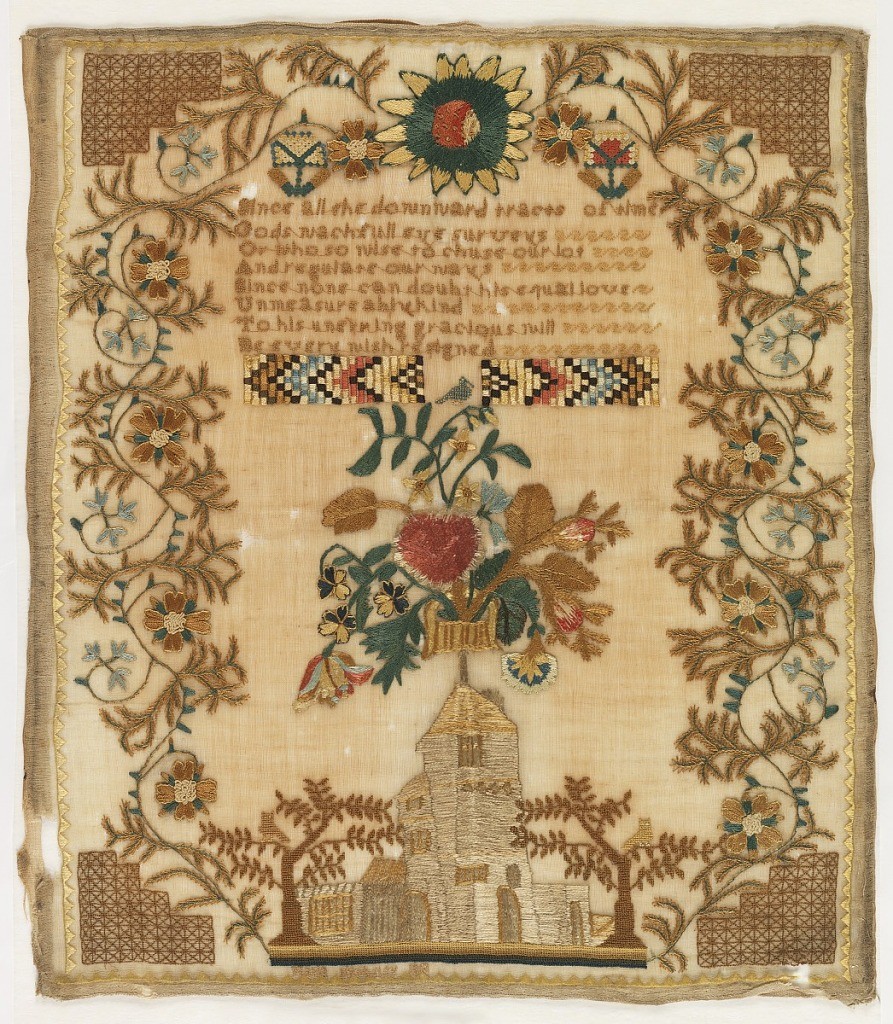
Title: Sampler
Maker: Maria Handsley
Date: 1810
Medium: linen and silk Technique: embroidery (for pattern only)
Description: Geometric stepped fret in each corner with floral vines.  Top has sun with flowers on each side.

Sampler reads: "Since all the downward tracts of time/ Gods watchfull eye surveys/ Or who so wise to chuse our lot/ And regulate our ways/ Since none can doubt his equal love/ Unmeasurably kind/To his unerring gracious will/Be every wish resigned."

Immediately below the verse are two chevron bands. In the center of panel is a bouquet of flowers and at the botton is a tall building with a tree on each side. In tiny letters under the building: MARIA HANDSLEY (?) 1810.